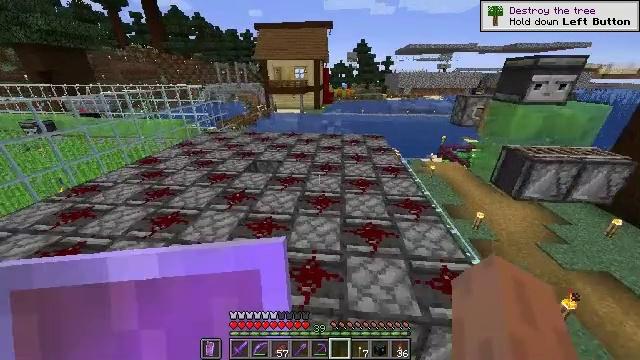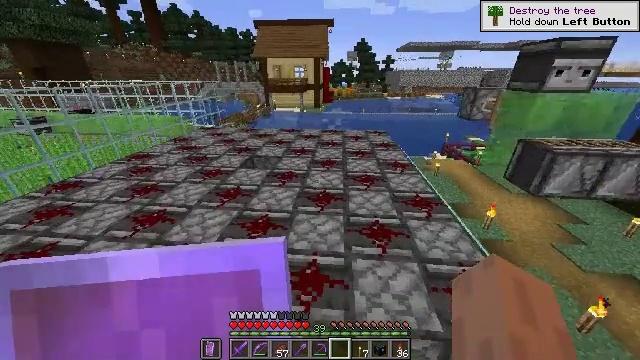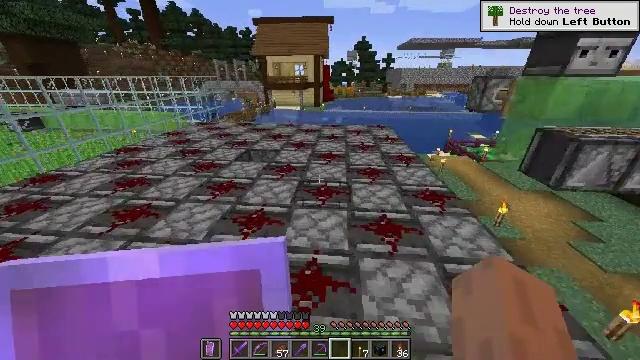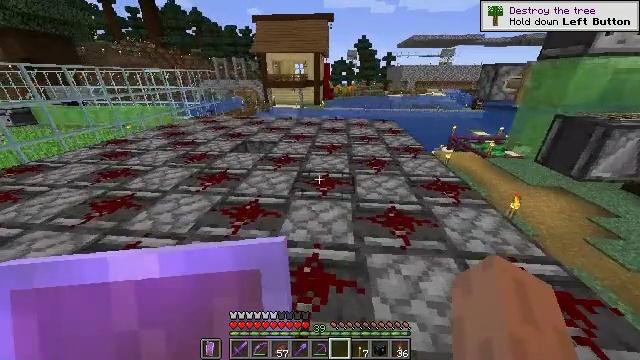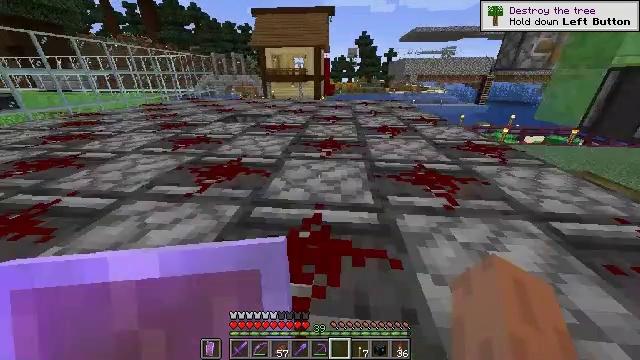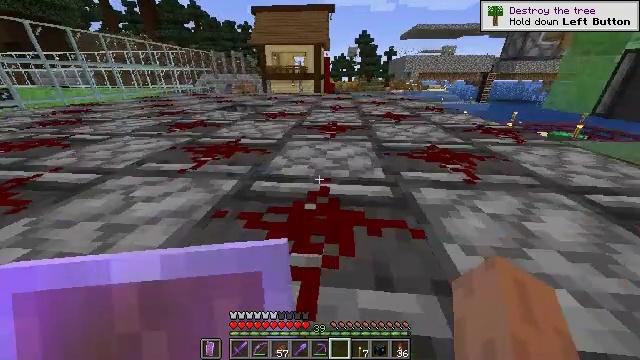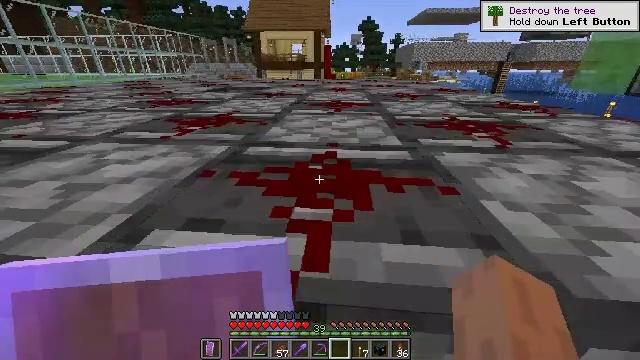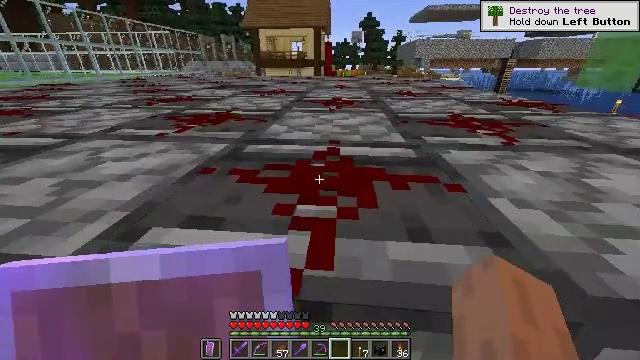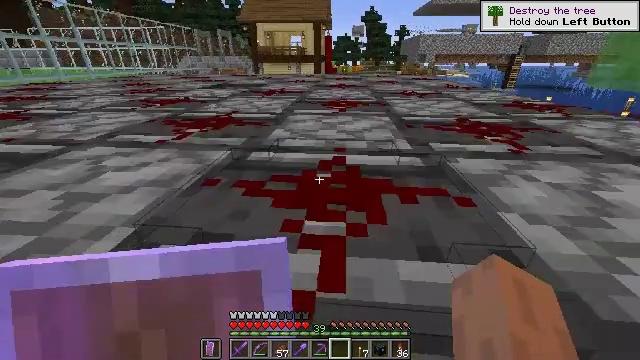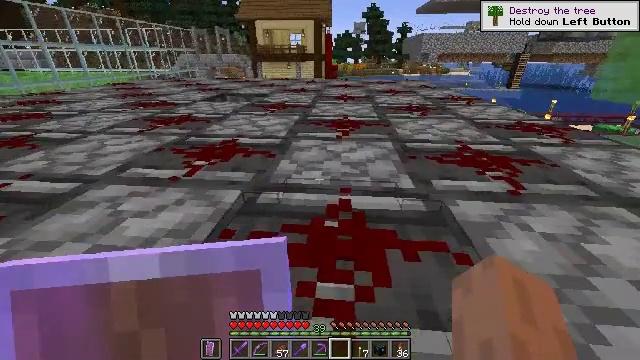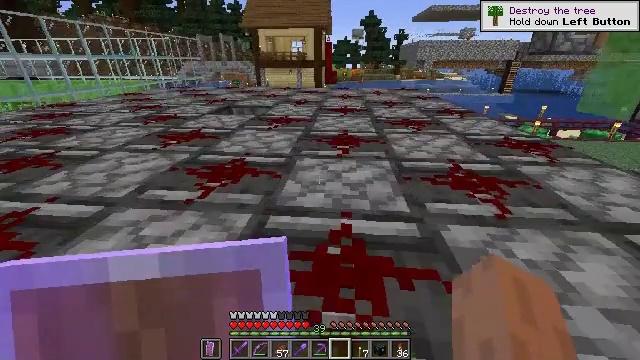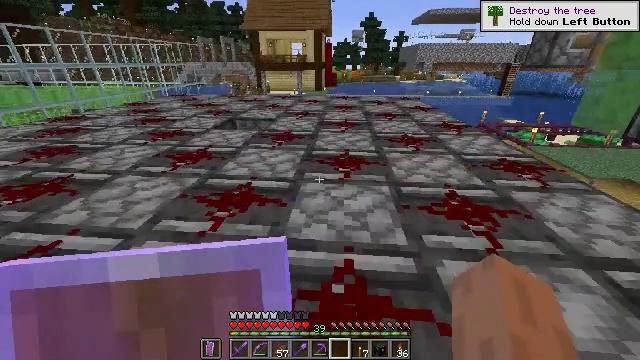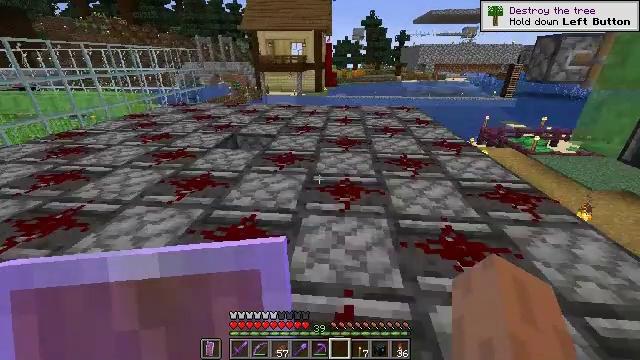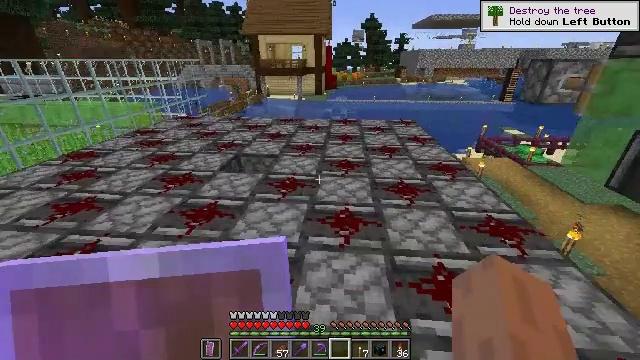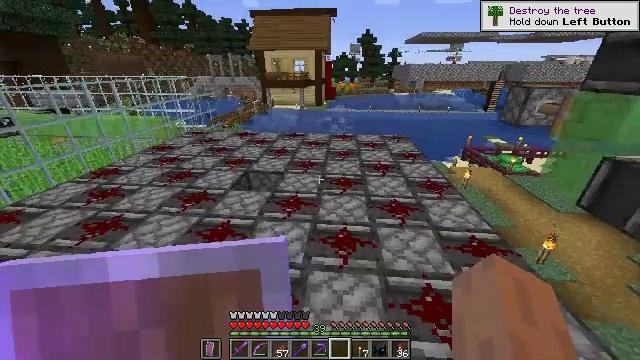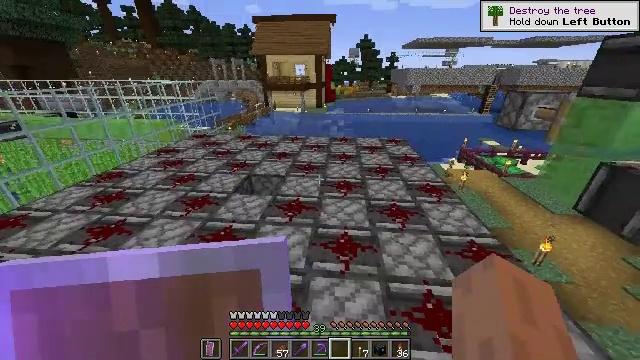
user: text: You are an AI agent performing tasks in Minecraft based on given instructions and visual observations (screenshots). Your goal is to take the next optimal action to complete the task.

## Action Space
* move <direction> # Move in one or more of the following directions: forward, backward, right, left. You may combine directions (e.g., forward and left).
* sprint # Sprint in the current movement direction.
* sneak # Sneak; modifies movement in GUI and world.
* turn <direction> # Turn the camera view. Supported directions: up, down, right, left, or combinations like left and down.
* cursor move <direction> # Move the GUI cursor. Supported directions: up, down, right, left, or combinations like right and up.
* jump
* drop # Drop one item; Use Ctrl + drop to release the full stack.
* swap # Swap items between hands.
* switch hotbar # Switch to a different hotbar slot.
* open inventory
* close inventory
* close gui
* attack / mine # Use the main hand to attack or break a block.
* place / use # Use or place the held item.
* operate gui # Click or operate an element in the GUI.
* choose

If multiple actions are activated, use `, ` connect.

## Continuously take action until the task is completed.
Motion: motion action
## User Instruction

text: Interact with a furnace to make glass.
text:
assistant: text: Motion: move forward, sprint
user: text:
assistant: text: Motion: move forward, sprint
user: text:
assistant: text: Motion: move forward, sprint
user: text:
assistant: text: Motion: move forward, sprint
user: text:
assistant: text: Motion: move forward, sprint, jump
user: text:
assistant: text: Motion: move forward, sprint, jump
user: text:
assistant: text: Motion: move forward, sprint, jump
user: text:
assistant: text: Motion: move forward, sprint, jump
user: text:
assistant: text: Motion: move forward, sprint, jump
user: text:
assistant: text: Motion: move forward, sprint, jump
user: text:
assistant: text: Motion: move forward, sprint, jump
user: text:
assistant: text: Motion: move forward, sprint, jump
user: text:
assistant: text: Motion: move forward, sprint, jump
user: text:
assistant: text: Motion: move forward, sprint
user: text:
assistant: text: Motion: move forward, sprint
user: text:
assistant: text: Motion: move forward, sprint
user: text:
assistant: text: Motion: move forward, sprint
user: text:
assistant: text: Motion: move forward, sprint
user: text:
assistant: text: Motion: move forward, sprint, jump
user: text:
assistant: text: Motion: move forward, sprint, jump
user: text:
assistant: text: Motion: move forward, sprint, jump
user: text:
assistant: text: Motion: move forward, sprint, turn left, jump
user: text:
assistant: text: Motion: move forward, sprint, turn left, jump
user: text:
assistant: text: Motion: move forward, sprint, turn left, jump
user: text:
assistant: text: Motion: move forward, sprint
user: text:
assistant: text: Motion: move forward, sprint
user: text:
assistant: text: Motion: move forward, sprint
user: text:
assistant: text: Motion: move forward, sprint
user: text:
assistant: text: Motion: move forward, sprint
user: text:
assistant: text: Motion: move forward, sprint